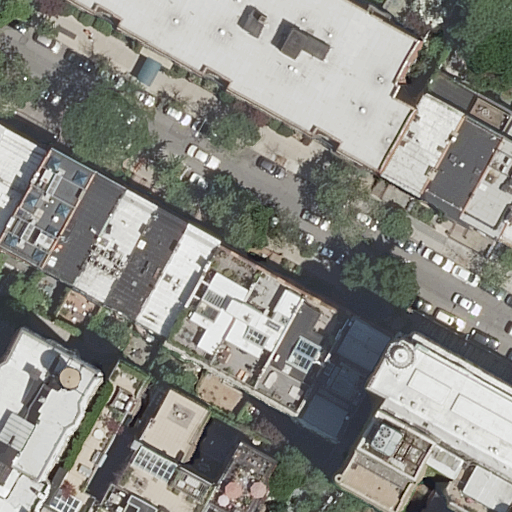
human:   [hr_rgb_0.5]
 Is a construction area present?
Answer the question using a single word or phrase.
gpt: no

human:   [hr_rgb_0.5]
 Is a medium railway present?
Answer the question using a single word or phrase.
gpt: no

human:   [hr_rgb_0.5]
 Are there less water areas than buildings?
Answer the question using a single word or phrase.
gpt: yes

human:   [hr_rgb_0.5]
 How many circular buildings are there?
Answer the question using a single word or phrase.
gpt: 0

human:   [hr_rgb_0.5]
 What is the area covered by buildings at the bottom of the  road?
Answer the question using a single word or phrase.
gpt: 2452m2

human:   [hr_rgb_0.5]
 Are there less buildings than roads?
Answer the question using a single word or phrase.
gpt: no

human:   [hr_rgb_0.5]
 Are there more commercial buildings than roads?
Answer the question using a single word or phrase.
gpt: no

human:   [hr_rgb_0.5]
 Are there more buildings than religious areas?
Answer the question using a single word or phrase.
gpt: yes

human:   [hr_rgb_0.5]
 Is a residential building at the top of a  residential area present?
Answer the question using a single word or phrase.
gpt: no

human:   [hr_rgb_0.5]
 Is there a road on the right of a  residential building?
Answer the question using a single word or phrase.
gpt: yes

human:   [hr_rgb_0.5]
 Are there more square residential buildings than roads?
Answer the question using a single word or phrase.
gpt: no

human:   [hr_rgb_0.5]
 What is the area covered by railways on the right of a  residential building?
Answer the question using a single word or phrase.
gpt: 0m2

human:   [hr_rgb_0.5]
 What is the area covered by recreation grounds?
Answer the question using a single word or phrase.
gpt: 0m2

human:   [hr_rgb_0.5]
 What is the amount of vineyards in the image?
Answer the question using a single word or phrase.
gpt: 0

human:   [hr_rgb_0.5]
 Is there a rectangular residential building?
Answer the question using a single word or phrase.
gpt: yes

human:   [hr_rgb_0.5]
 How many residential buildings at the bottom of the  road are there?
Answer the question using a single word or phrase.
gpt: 9

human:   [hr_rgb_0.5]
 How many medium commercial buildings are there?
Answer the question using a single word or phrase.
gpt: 0

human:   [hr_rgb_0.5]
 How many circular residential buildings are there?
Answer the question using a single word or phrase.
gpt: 0

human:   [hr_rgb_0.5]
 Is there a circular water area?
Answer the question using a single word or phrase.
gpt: no

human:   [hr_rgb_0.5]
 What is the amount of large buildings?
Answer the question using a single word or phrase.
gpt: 1

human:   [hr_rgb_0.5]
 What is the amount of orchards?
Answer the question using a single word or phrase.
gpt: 0

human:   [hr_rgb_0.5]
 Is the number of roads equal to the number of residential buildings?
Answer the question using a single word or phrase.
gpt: no

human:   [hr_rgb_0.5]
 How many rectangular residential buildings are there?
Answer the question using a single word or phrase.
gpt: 15

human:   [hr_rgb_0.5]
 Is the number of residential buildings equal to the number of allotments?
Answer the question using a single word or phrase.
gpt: no

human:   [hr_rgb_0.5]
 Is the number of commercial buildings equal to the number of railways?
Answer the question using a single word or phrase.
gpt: yes

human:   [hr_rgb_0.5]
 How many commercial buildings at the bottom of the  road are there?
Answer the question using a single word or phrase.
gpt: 0

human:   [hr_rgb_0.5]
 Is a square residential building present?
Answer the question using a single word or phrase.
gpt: no

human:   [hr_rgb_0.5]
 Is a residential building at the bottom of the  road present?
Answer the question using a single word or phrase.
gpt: yes

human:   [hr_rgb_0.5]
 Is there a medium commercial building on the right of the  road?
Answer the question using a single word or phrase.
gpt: no

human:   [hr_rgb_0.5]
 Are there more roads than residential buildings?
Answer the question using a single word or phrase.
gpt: no

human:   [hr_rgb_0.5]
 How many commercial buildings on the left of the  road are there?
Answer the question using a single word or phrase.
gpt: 0

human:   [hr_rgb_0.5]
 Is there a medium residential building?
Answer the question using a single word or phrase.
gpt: yes

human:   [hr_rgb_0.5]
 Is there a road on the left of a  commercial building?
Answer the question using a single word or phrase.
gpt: no

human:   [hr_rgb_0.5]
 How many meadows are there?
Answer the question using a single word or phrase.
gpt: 0

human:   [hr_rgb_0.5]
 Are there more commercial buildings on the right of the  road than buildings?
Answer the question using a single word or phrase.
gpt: no

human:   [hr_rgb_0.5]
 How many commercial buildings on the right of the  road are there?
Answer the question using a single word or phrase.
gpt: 0